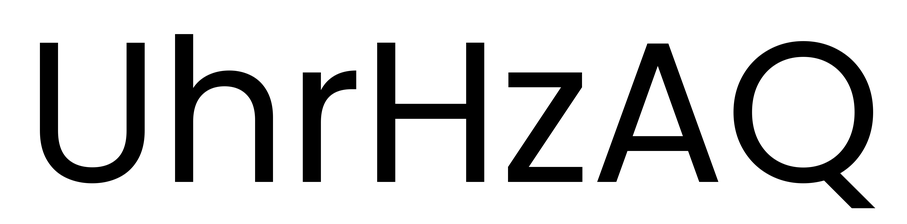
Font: Poppins-Regular